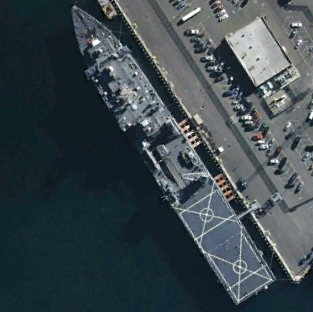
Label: combat